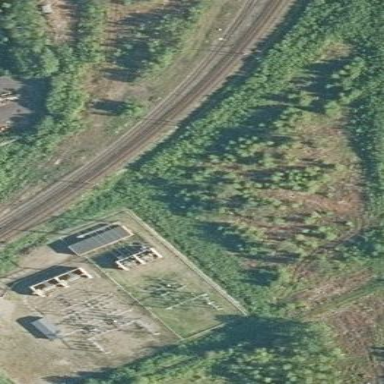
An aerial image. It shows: Distribution level power substation surrounded by fence.